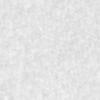
Label: no_change